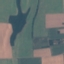
Land use / land cover: AnnualCrop